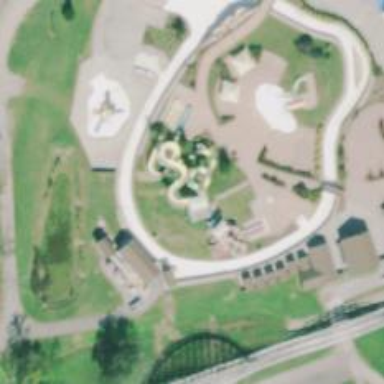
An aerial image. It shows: Water slide attraction.